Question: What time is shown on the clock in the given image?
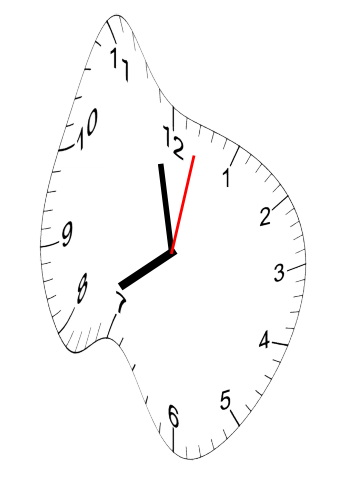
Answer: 07:58:02